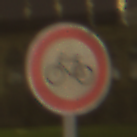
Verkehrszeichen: VerbotRadverkehr
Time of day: Night
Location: Outdoor (Urban)
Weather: Overcast
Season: NotSpecified
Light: Artificial